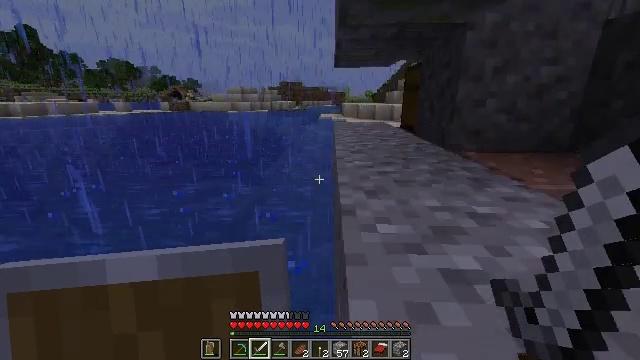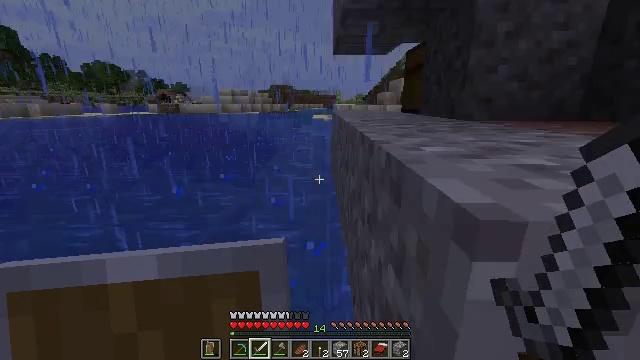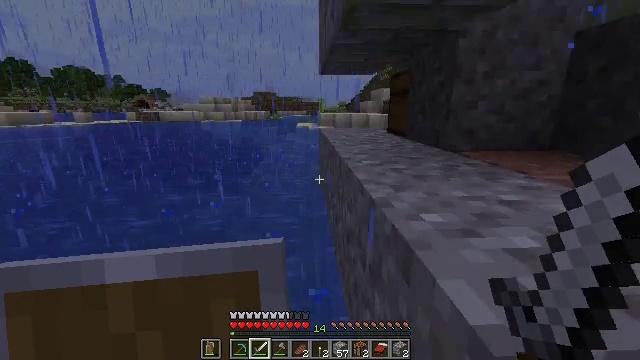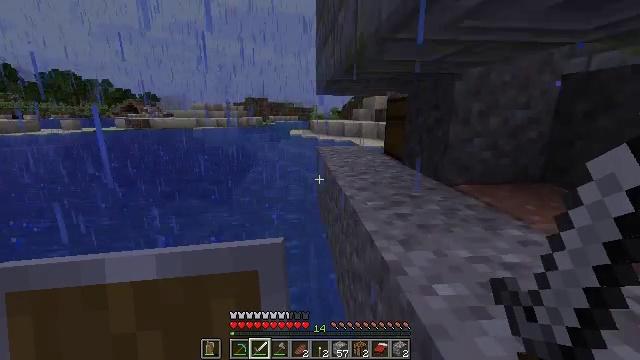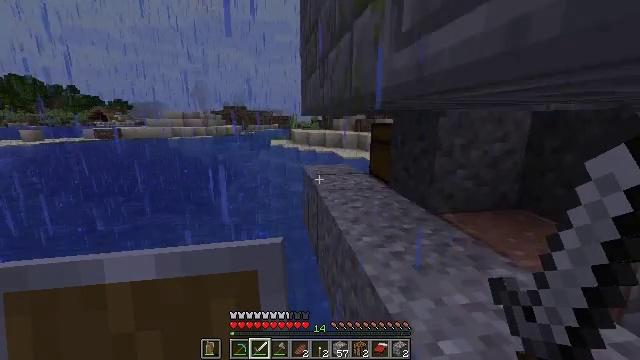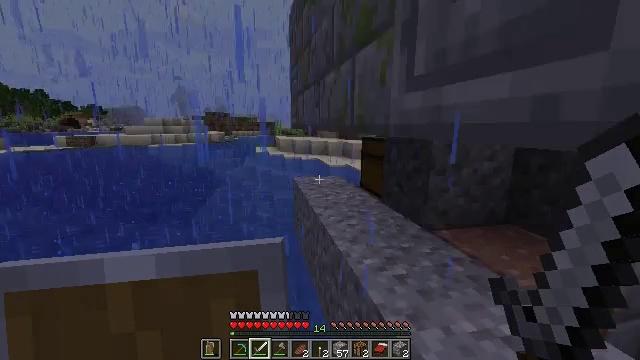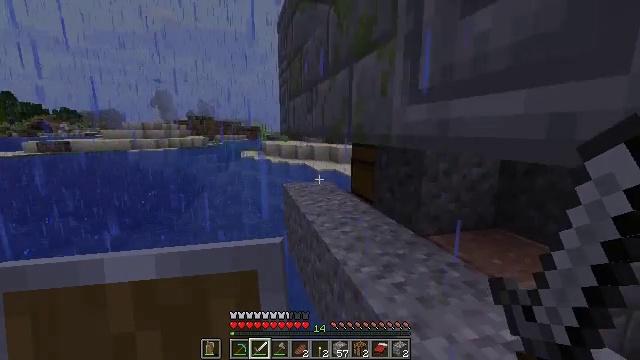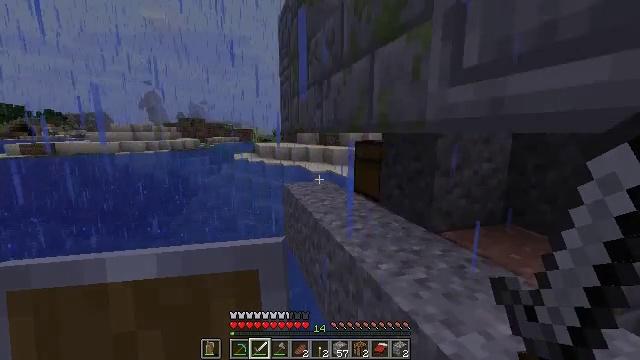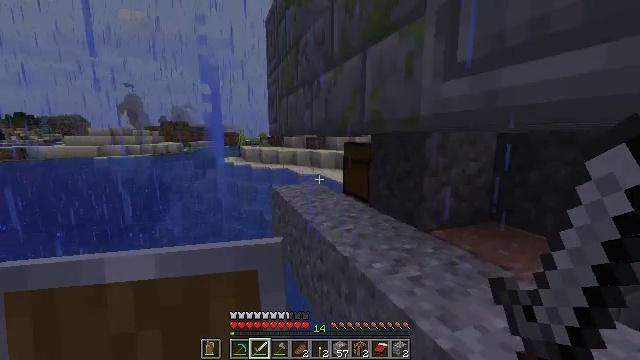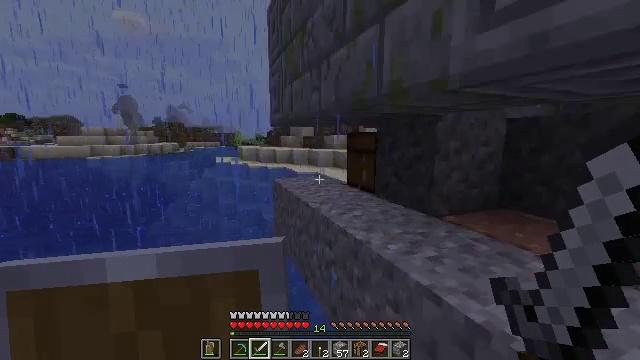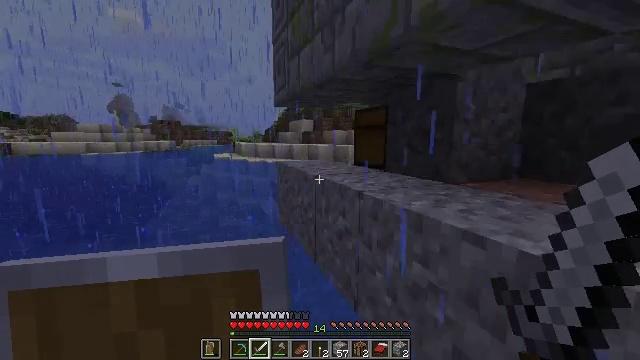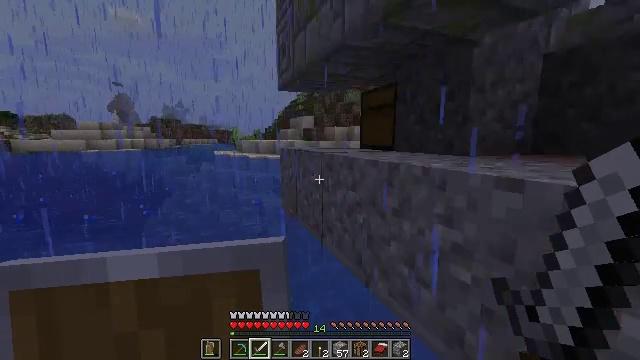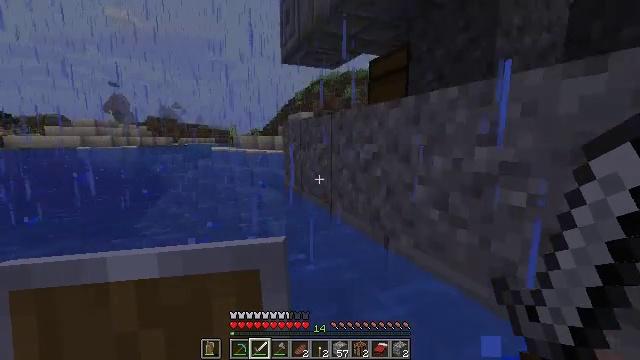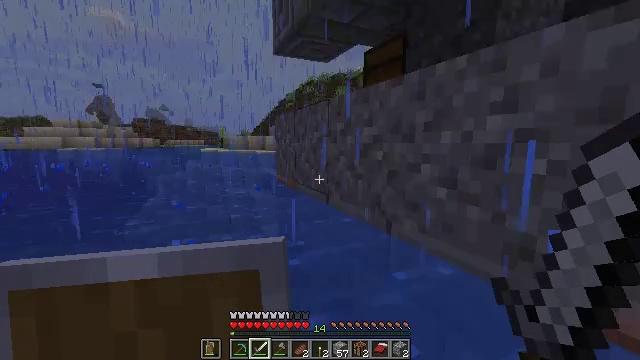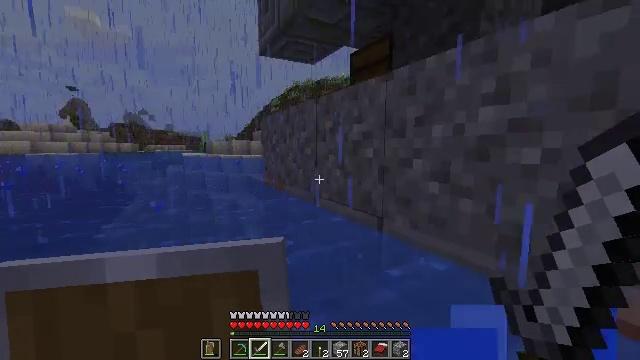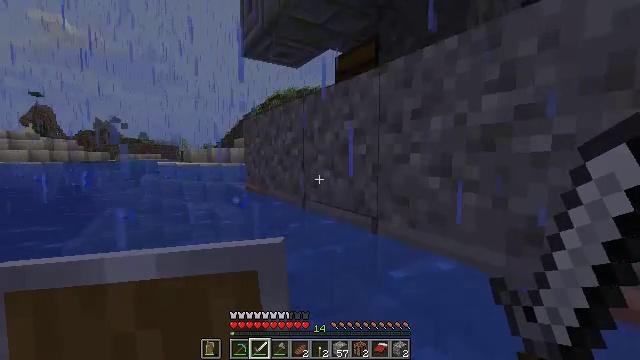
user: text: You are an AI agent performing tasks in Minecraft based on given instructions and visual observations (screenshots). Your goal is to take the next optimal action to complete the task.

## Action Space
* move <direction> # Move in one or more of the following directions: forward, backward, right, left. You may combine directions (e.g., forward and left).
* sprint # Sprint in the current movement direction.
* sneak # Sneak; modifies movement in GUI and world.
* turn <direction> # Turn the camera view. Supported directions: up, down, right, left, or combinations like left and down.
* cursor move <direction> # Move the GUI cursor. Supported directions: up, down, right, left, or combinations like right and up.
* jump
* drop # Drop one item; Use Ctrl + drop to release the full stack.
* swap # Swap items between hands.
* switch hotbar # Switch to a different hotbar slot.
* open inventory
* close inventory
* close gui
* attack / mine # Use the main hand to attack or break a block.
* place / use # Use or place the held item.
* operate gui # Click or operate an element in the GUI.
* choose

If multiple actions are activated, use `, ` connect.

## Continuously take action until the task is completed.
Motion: motion action
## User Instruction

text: Mine gravel from the ground.
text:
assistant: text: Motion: move forward and move left, turn right
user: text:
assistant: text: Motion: move forward and move left, turn right and up
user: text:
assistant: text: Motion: move forward and move left, turn right, jump
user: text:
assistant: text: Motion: move forward and move left, turn right and up, jump
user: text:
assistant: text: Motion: move forward and move left, turn right and up, jump
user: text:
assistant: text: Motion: move forward and move left, turn right, jump
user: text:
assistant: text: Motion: move forward and move left, turn right, jump
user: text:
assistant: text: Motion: move forward and move left, turn right, jump
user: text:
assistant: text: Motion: move forward, jump
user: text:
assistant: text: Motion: move forward, jump
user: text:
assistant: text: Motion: move forward, jump
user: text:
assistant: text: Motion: move forward, jump
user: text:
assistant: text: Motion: move forward, turn right, jump
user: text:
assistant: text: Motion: move forward, turn right and up, jump
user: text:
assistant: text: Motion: move forward, turn right and up, jump
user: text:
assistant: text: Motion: move forward, turn right and up
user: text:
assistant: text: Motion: move forward, jump
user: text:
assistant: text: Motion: move forward, jump
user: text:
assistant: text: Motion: move forward and move left, jump
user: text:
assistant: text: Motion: move forward and move left, jump
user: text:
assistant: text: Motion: move forward and move left, jump
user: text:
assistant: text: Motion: move forward and move left, jump
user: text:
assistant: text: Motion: move forward and move left, jump
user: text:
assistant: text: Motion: move forward and move left, jump
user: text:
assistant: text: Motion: move forward and move left, jump
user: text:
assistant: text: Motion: move forward and move left, jump
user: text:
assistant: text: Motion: move forward and move left, jump
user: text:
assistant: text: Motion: move forward and move left, jump
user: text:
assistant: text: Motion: move forward and move left, jump
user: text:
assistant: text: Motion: move forward and move left, turn right, jump